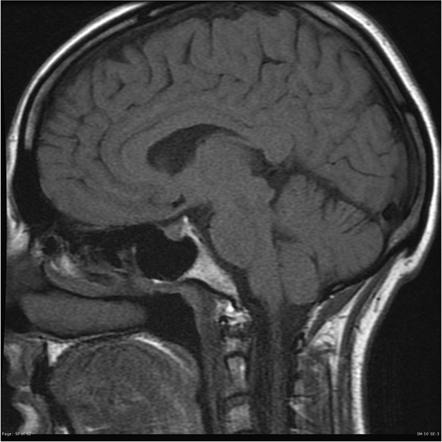
Label: pituitary